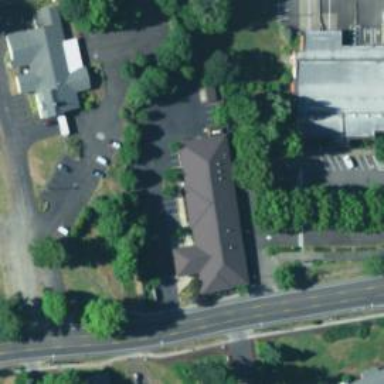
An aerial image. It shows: Clinic.